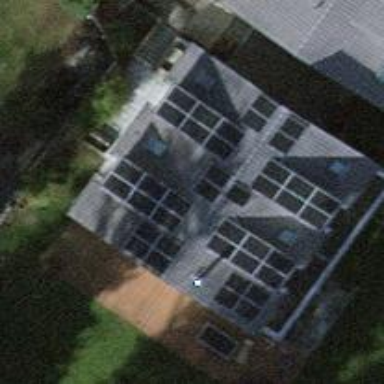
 consisting of solar photovoltaic panels."